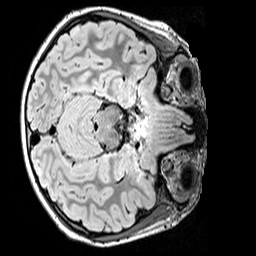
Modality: FLAIR
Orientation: axial
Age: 9
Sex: male
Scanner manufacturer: siemens
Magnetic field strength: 3 T
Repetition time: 5 s
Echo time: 0.388 s